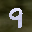
Label: 9